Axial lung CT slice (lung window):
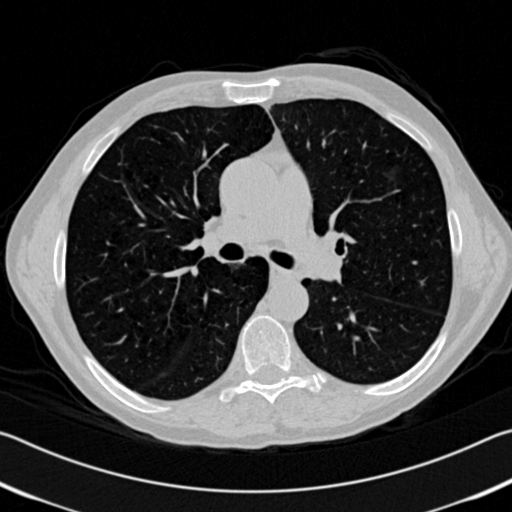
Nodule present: yes
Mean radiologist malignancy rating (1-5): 3